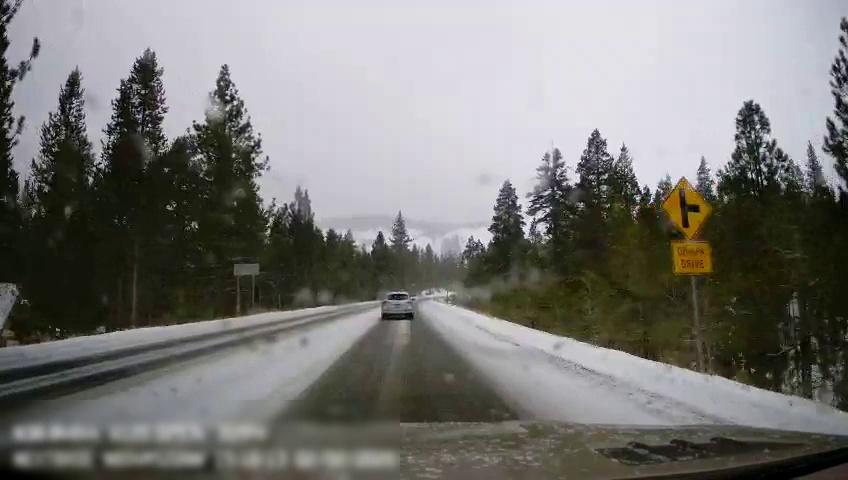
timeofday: Day
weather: Snowy
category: Drivable Space
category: Vehicles | SUV
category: Lanes | Opposite Lane
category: Traffic | Signs
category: Traffic | Signs